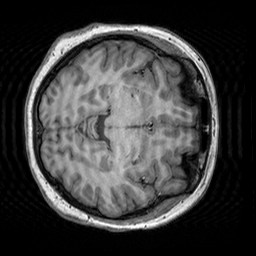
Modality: T1w
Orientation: axial
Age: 22
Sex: female
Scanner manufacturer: siemens
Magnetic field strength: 3 T
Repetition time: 2.3 s
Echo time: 0.00303 s